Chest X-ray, PA view. Patient: 48 years old, sex F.
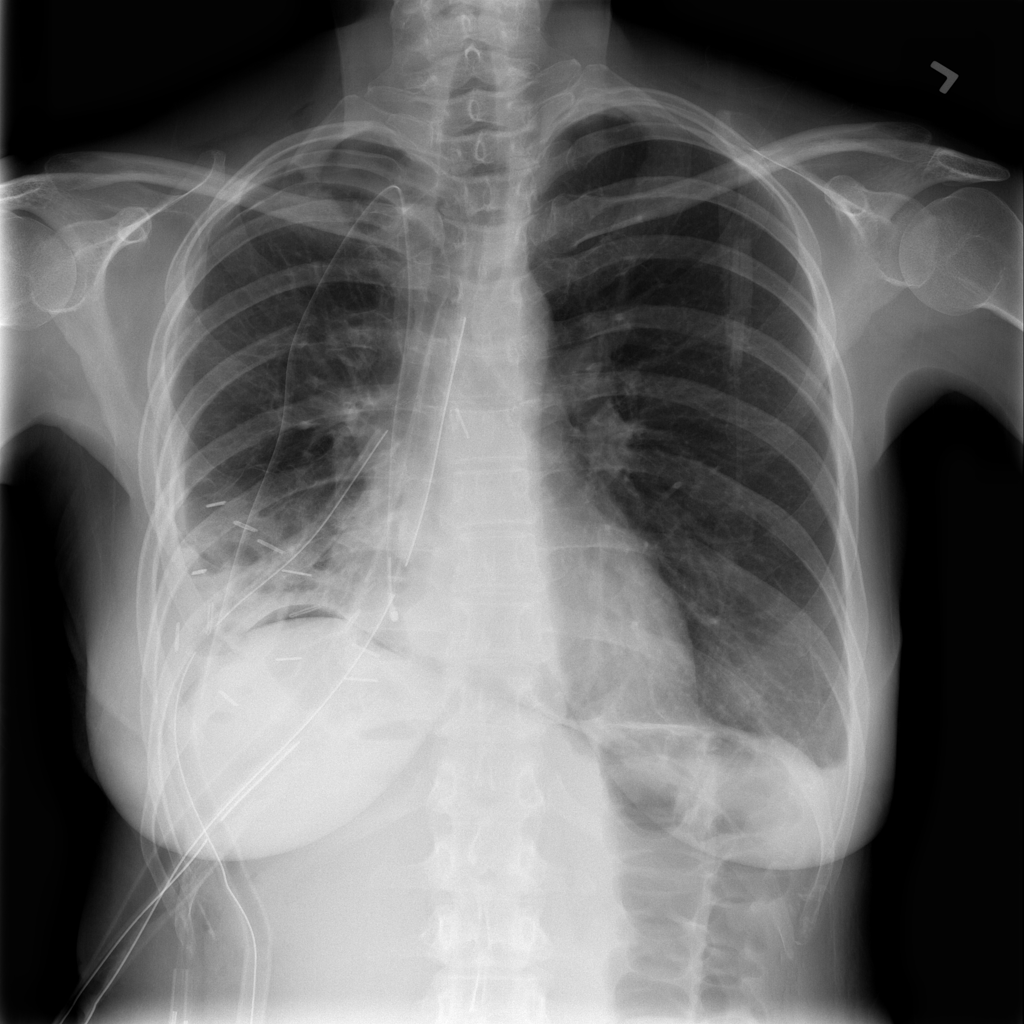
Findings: Effusion